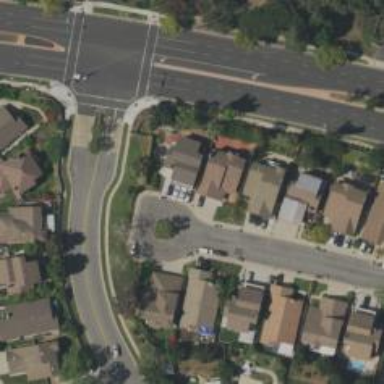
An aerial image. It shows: Turning loop on the road.